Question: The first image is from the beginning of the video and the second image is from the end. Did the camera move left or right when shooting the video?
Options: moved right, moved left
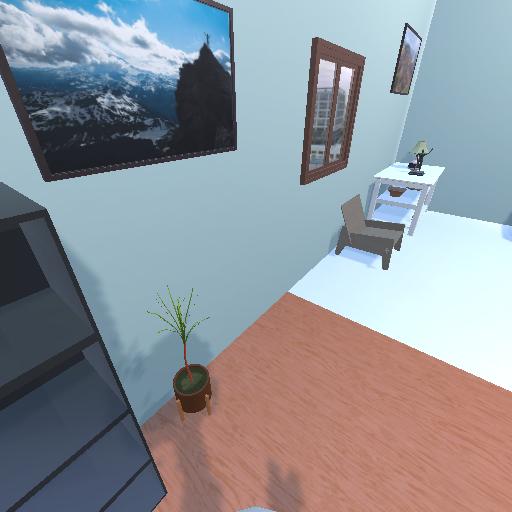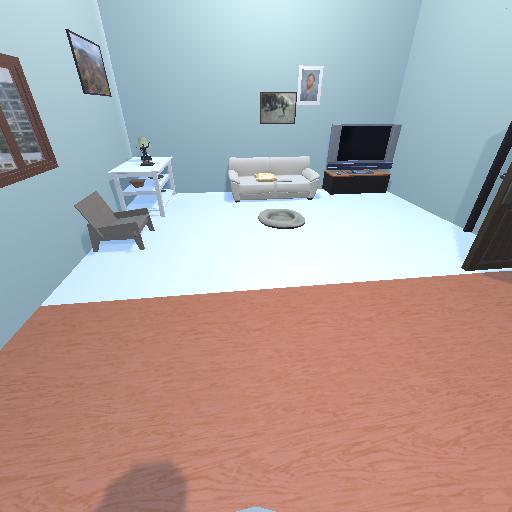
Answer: moved right